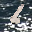
Label: 6